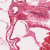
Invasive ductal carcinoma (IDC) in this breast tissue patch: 0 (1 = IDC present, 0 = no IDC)